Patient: sex M, age 52
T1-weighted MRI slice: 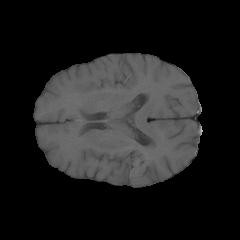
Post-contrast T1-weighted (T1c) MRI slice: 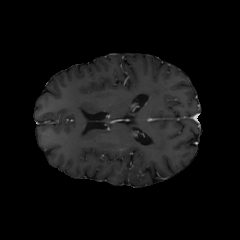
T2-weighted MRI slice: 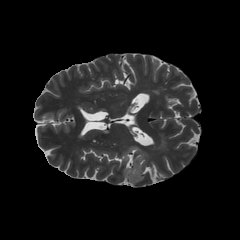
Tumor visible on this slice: yes
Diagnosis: Astrocytoma, IDH-mutant
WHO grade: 3